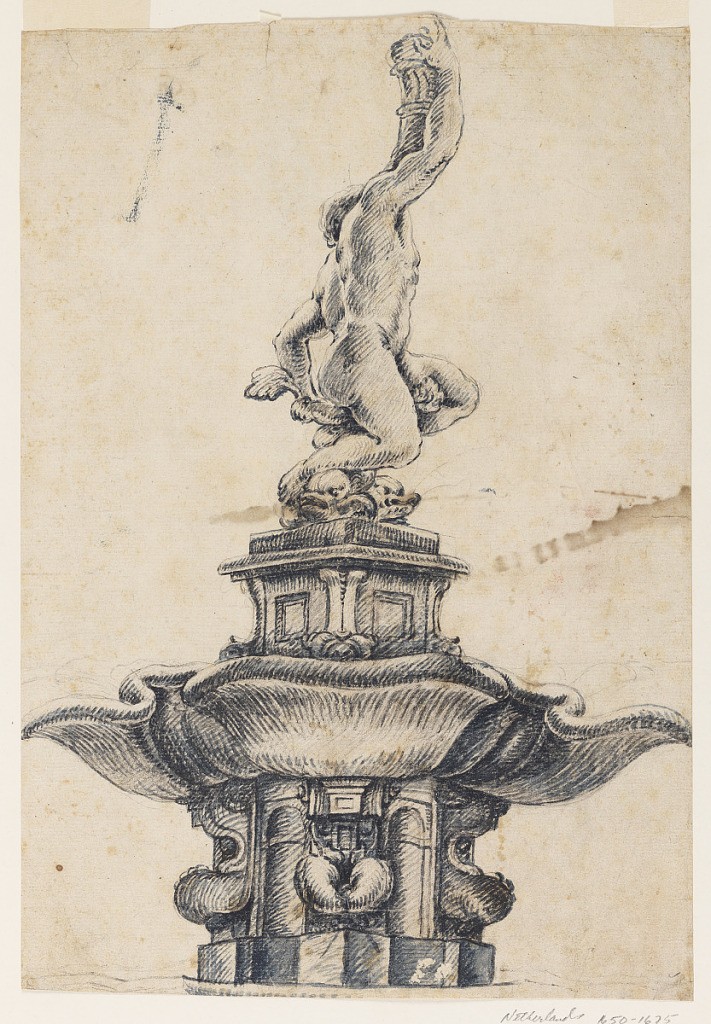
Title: Design for a Triton Fountain after Giambologna
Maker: Unknown
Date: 1650–75
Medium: Black chalk, slate-gray wash on laid paper
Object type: Drawing
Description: View (as though from ground level) of  the right side of a male nude (Triton) figure (statue) with right arm upraised to support a large horn; the Triton's left hand grasps the tails of two entwined dolphins, which support him; the Triton's head is partly obscured by his right shouler.    The sculpture group is on a rectangular base, which in turn, is placed above a fountain basin, which is on a pedestal.   There is a drawing on the verso, top: a fragment of an ornamental design, with inscriptions and notations.